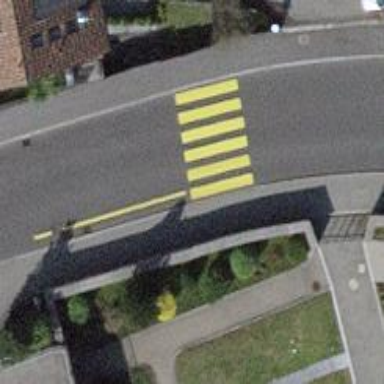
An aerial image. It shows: Uncontrolled crossing on the road.